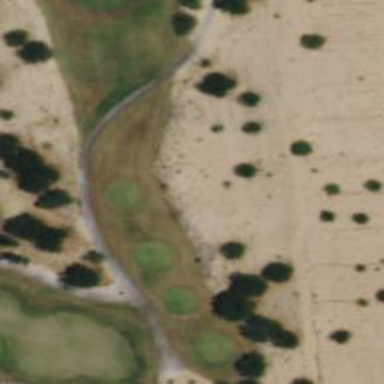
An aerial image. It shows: View of golf hole.